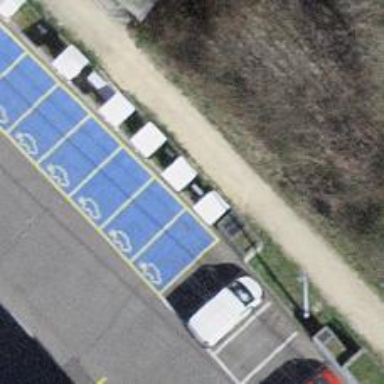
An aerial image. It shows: Charging station.